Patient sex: M
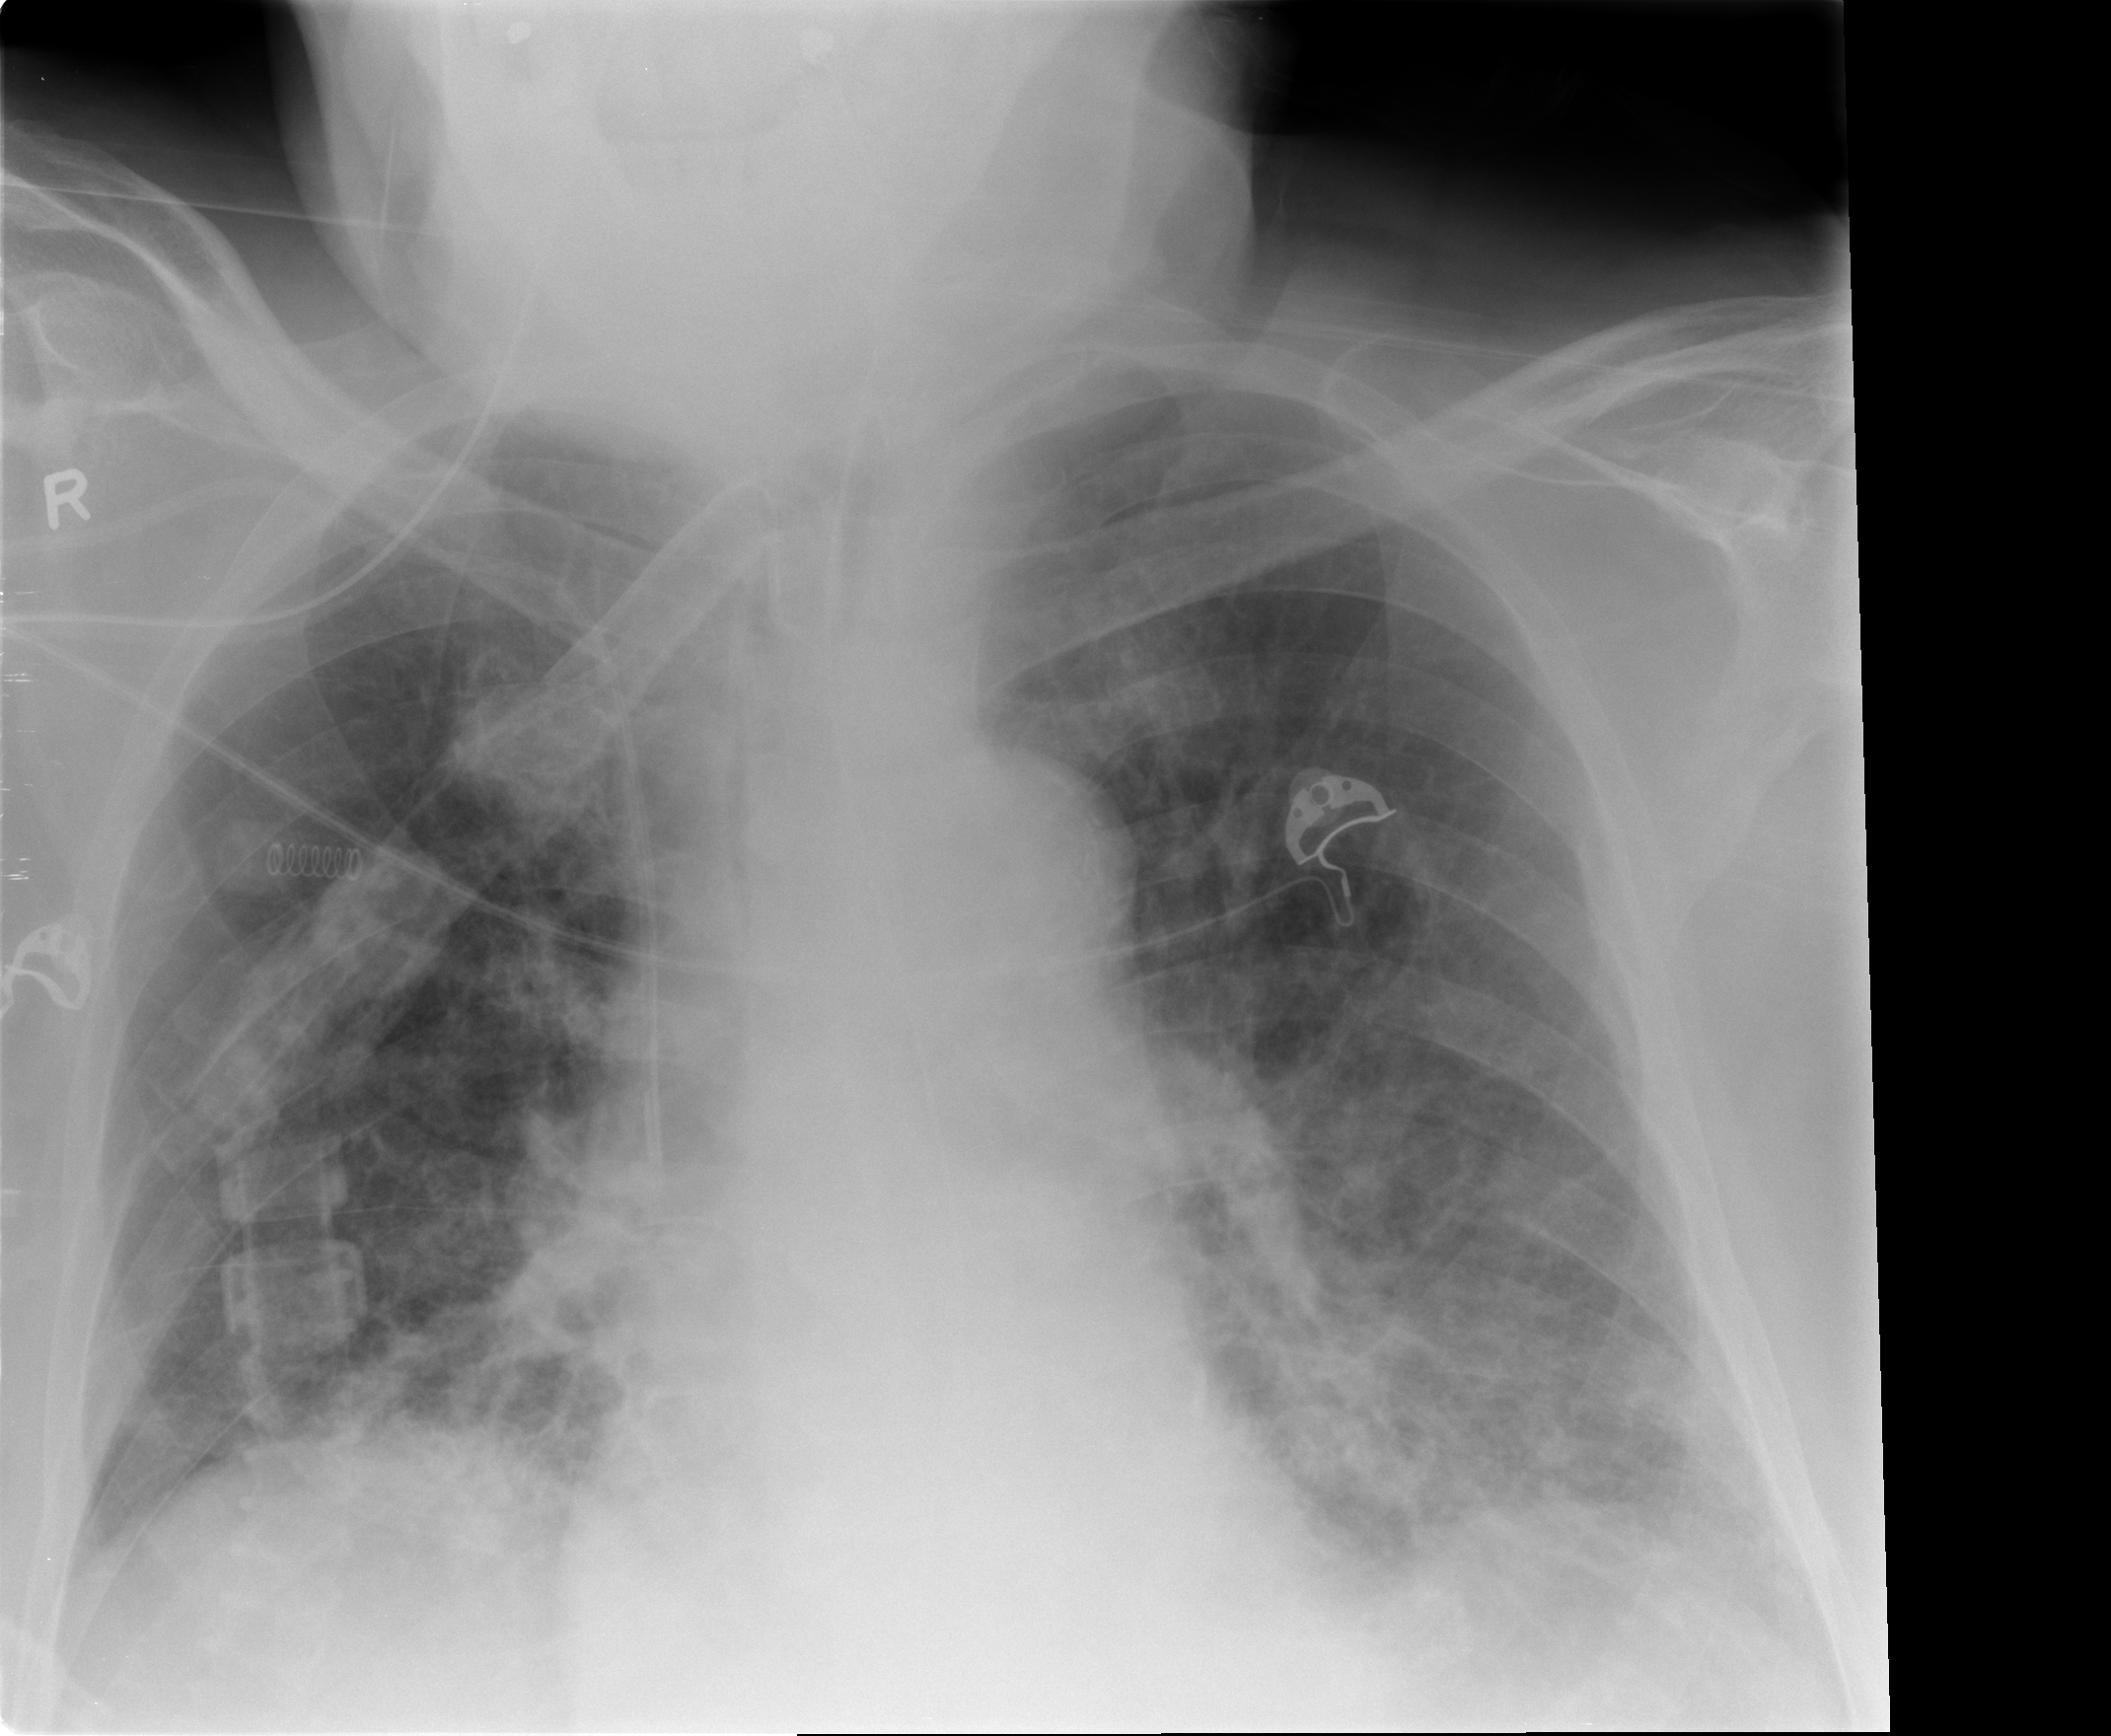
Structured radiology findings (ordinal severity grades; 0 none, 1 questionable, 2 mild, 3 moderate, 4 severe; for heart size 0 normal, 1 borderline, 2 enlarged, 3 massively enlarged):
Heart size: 0
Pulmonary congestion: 3
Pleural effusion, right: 0
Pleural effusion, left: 1
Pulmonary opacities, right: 3
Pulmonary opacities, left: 3
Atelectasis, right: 2
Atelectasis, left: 2